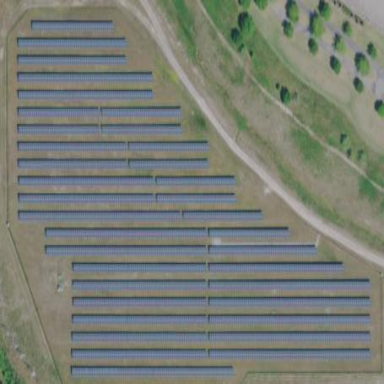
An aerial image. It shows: Solar power plant utilizing photovoltaic technology.